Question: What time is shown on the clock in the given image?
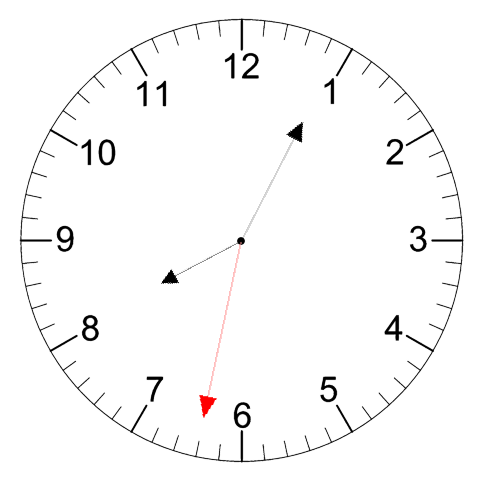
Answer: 08:04:32